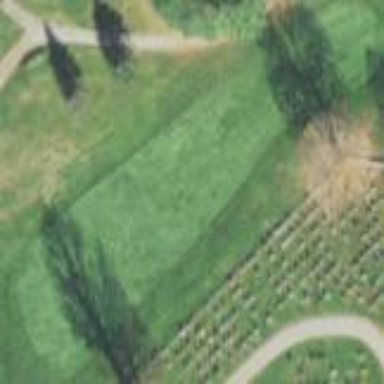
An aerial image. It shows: Golf fairway surrounded by grass.